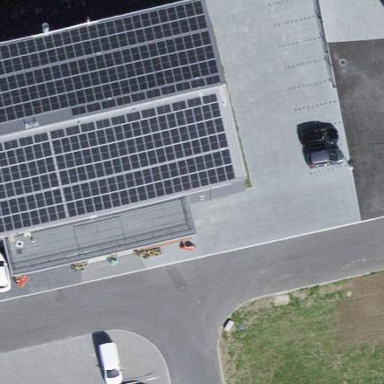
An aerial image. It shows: Solar photovoltaic panel generator.